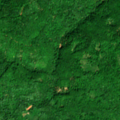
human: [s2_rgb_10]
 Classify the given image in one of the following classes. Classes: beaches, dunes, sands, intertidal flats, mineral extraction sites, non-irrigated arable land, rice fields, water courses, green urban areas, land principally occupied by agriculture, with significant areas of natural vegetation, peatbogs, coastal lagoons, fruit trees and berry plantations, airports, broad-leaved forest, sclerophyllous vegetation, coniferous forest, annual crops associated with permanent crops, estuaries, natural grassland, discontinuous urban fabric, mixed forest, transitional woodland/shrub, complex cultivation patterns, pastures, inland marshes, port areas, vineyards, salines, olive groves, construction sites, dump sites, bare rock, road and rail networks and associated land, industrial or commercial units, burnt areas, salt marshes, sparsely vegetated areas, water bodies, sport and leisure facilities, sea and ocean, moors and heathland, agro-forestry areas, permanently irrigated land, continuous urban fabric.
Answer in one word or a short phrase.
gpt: broad-leaved forest, transitional woodland/shrub